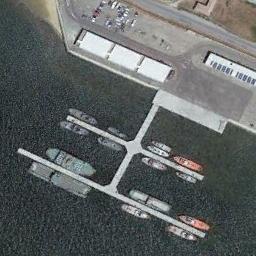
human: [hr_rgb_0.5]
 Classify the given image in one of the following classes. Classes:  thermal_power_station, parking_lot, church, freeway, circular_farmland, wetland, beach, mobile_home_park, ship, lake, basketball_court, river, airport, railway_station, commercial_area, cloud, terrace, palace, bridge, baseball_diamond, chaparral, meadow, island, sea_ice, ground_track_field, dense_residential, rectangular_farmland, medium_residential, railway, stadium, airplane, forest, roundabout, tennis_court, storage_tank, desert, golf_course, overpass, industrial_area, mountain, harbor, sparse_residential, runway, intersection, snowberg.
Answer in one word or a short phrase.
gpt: harbor